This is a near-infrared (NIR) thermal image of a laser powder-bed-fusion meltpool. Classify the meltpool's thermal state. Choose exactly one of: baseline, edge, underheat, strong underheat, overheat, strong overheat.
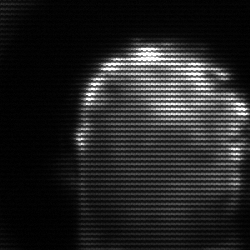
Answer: baseline